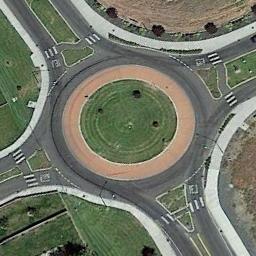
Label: roundabout